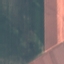
Label: AnnualCrop